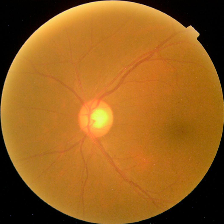
Diabetic retinopathy grade: No DR